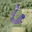
Label: 6